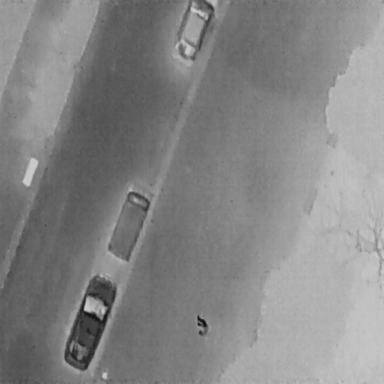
There are three Cars in the infrared image.